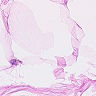
Metastatic tissue present: no